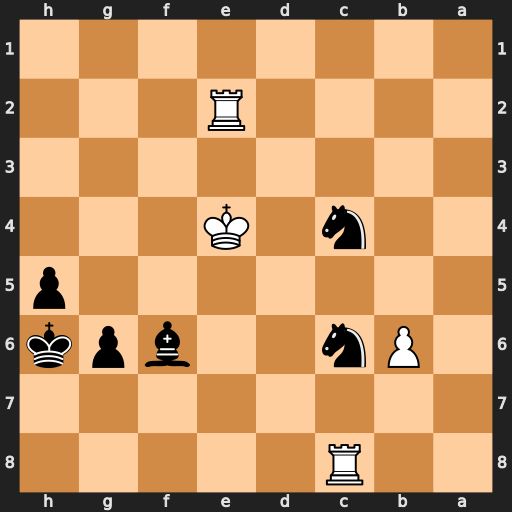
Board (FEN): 2R5/8/1Pn2bpk/7p/2n1K3/8/4R3/8
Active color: b
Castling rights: -
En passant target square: -
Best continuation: Nd6+ Kf3 Nxc8